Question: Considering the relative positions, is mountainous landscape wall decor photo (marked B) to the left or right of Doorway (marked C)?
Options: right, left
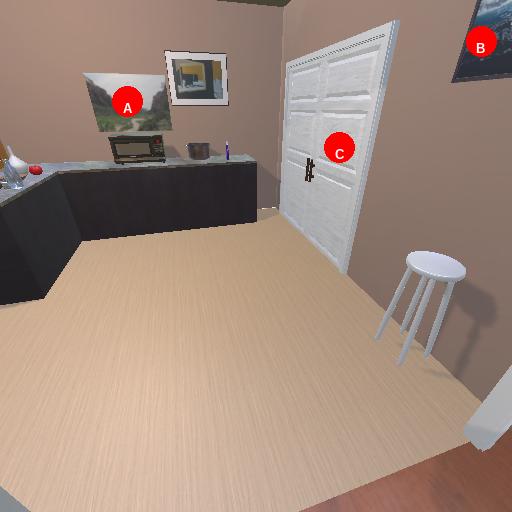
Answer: right